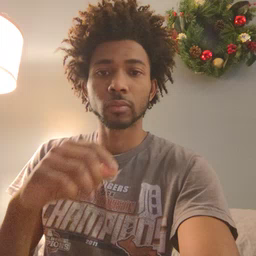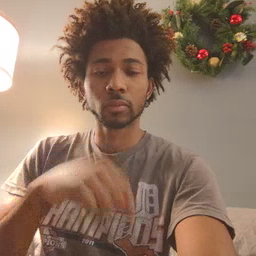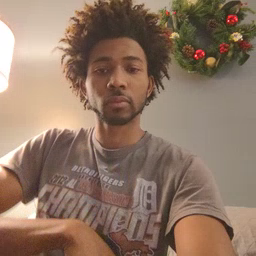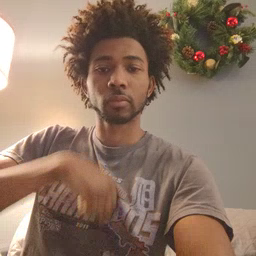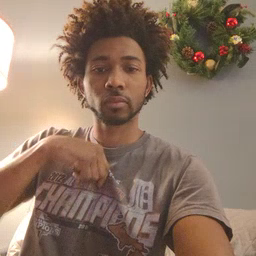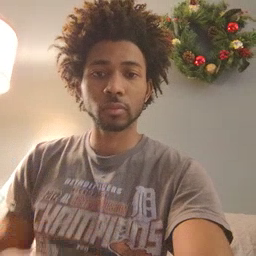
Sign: zipper